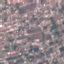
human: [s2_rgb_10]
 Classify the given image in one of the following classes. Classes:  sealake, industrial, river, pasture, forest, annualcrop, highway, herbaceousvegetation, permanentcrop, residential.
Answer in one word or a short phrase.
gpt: Residential